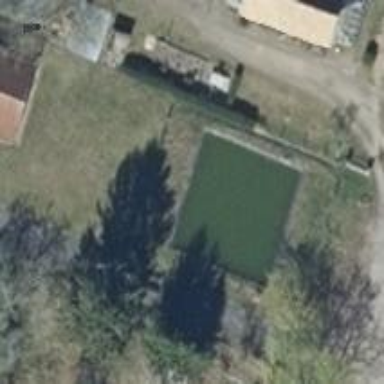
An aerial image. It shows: Emergency fire water pond.